Question: I have an app for my own use to communicate with arduino. There are custom shape buttons, so i drawn them in PNG as single background, added 'Buttons' with 'android:background="@android:color/transparent"' to make them transparent on top almost the size of custom buttons.

In this image you can see: 1. Background - black background with dark blue buttons drawn as single png. 2. Orange png - same size as background, drawing it with 'match parrent' option. 3. Invisible button - with transparent option, blue square, there are 7 of them.
To eliminate misplacing of indication images i drawn them same size of background in PNG transparent background. I added them to 'res/drawable' and in layout XML as 'ImageView' with 'android:visibility="gone"', the Layout is 'FrameLayout'. To indicate that button was pressed i make set 'VISIBLE' of orange custom button, and when arduino turns on output, sends back confirmation i make i gone and set visible another PNG. It costs a lot of memory. The images dimensions are 1478x2623. At once in worst case i have to show only 8 images + background permanently. And in onCreate method i load all 17 images.
To avoid OOM - out of memory error, i have to resize images and it gives me bad looking...
If visibility of image in XML is 'android:visibility="gone"', does it load the image in onCreate? If so, i should create, scale it, and draw only when needed. How to achieve that?
Made some changes.
1. Images reduced to 1920x1080
2. 8 ImageView left on layout and resources are set in method, not in XML
These changes made it faster and no more OOM error. At the moment i am very busy so it will take some time to test methods suggested in answers. I will try ASAP.
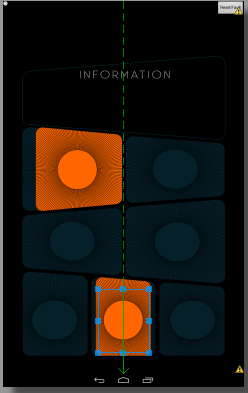
Answer: Why are your images so big? This resolution (1478x2623) is huge and keeping 8 in memory will indeed lead to OOM exceptions.
If you really must, you can do either of the following:
1. Cheap and nasty solution: Use large memory heap. Since this app is for your personal use, this might be the fastest option for you and will work with one line of change in your manifest but I wouldn't recommend it for general apps unless there's a real reason behind why it needs more memory. (To achieve this, see: How to increase heap size of an android application?)
2. Use UniversalImageLoadr (https://github.com/nostra13/Android-Universal-Image-Loader) and make sure you do not load all your images at once. For instance, only load your image overlay if and only if it needs to be displayed. You'd do this by setting the image source when you need to and settings the image source for the invisible images to null. Additionally, make sure you recycle the bitmaps you aren't actively using them. Most of this is already being handled by the image loader library though.
3. (Use this with 2 in my opinion): You really don't need the resolution you've specified. It's way too large. You should look at the Android guidelines (http://developer.android.com/training/displaying-bitmaps/index.html) or alternatively, use image loader and specify smaller dimensions and load scaled images.
To answer your exact question:
Yes, it will still load the image since it will need to display it at a moment's notice and yes, you should decode bitmaps only when you need it. See above point 2 and 3 as to how to achieve this.